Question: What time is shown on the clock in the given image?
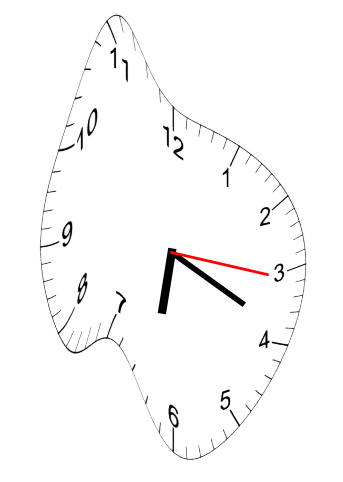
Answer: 06:19:16